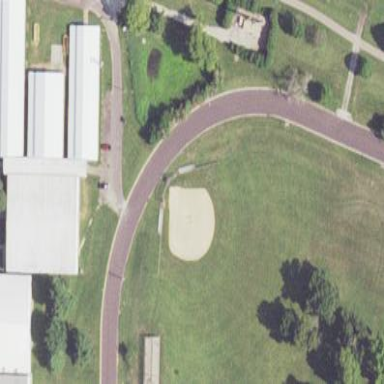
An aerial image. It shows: Baseball pitch for leisure land activities.